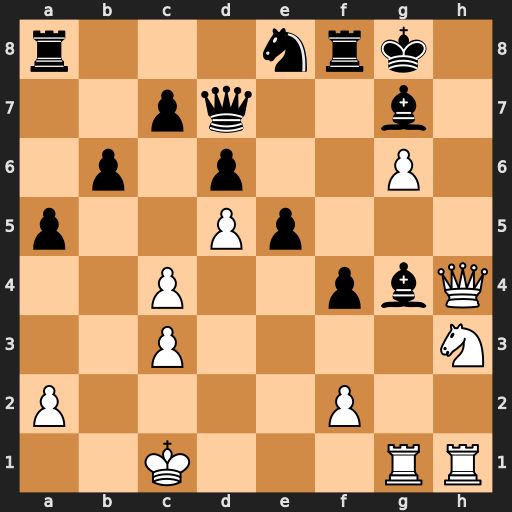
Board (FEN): r3nrk1/2pq2b1/1p1p2P1/p2Pp3/2P2pbQ/2P4N/P4P2/2K3RR
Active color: w
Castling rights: -
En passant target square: -
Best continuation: Qh7#